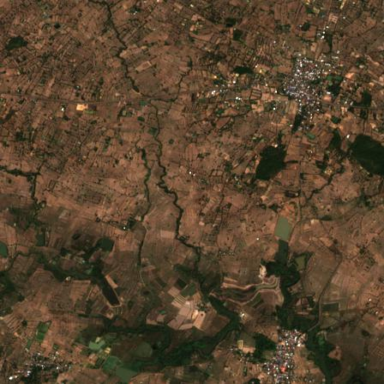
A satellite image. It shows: Farmland with rice crops ready for harvest.